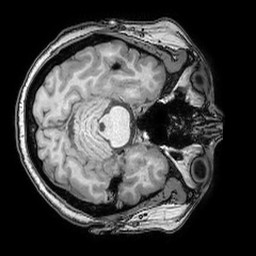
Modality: T1w
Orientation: axial
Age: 29
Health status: ill
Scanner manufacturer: philips
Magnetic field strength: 3 T
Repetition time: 0.007 s
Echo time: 0.0035 s